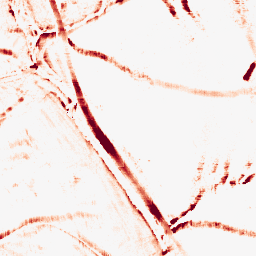
Category: morphological
Decomposition family: morphological_rect
Decomposition parameters: operation: opening
width: 10
height: 10
Upsampling method: bspline
Upsampling parameters: scale: 8
Upsampling scale: 8